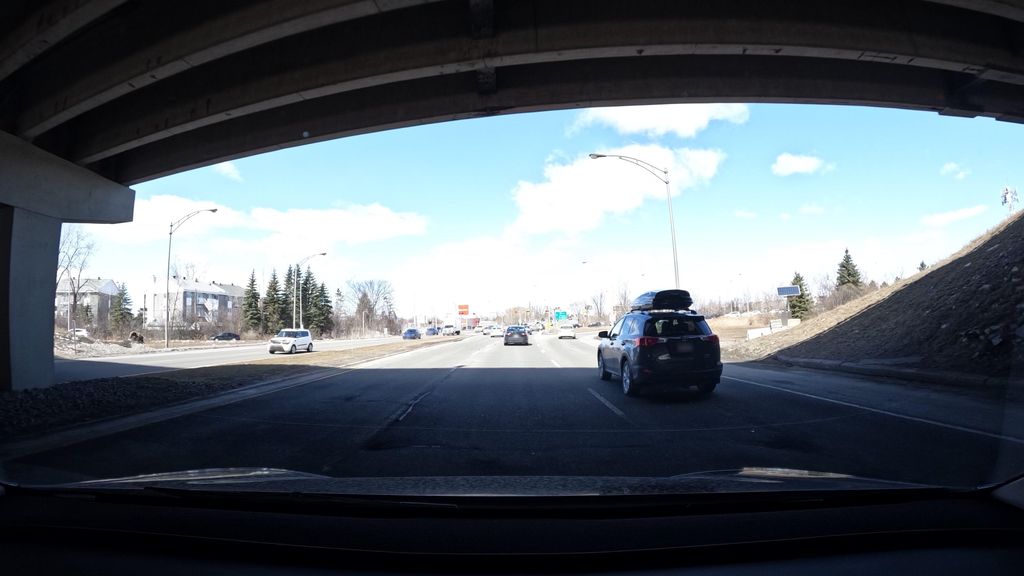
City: montreal